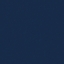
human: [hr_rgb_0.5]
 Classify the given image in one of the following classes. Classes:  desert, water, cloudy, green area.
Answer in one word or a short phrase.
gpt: water